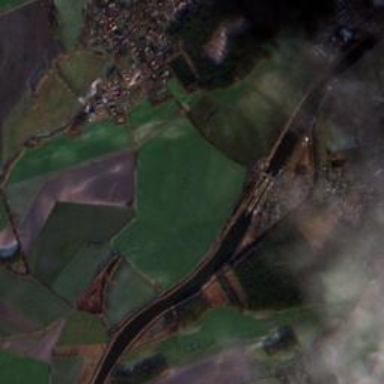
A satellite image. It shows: Canal.